Question: I have a 'TextView' in an app, the text of which is set by a hard-coded string resource in the layout. In order to get a bulleted list in the 'TextView', I've used the (unofficial?) support for the '<li>' element. This creates properly-indented bullets, as desired, but the leftmost edge of the bullets themselves are slightly cut off, as you can see:

I have tried adding left padding to these, but it did nothing to the clipped edge - just moved the whole thing inwards.
1. Is there any simple solution to resolve this?
2. Where does the resource for that bulleted list live?
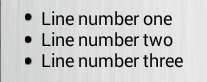
Answer: Old question but for anyone else finding this late:
I've found the built in BulletSpan class has had bugs from early android versions all the way through to marshmallow:
- -
Warning: I've seen a few custom BulletSpan classes out there which implement ParcelableSpan like the internal class. This WILL cause crashes and is not intended to be used externally.
Here's my BulletSpanCompat:
'''
public class BulletSpanCompat implements LeadingMarginSpan {
private final int mGapWidth;
private final boolean mWantColor;
private final int mColor;
private static final int BULLET_RADIUS = MaterialDesignUtils.dpToPx(1.5f);
private static Path sBulletPath = null;
public static final int STANDARD_GAP_WIDTH = MaterialDesignUtils.dpToPx(8);
public BulletSpanCompat() {
mGapWidth = STANDARD_GAP_WIDTH;
mWantColor = false;
mColor = 0;
}
public BulletSpanCompat(int gapWidth) {
mGapWidth = gapWidth;
mWantColor = false;
mColor = 0;
}
public BulletSpanCompat(int gapWidth, int color) {
mGapWidth = gapWidth;
mWantColor = true;
mColor = color;
}
public BulletSpanCompat(Parcel src) {
mGapWidth = src.readInt();
mWantColor = src.readInt() != 0;
mColor = src.readInt();
}
public int getLeadingMargin(boolean first) {
return 2 * BULLET_RADIUS + mGapWidth;
}
public void drawLeadingMargin(Canvas c, Paint p, int x, int dir,
int top, int baseline, int bottom,
CharSequence text, int start, int end,
boolean first, Layout l) {
if (((Spanned) text).getSpanStart(this) == start) {
Paint.Style style = p.getStyle();
int oldcolor = 0;
if (mWantColor) {
oldcolor = p.getColor();
p.setColor(mColor);
}
p.setStyle(Paint.Style.FILL);
if (c.isHardwareAccelerated()) {
if (sBulletPath == null) {
sBulletPath = new Path();
// Bullet is slightly better to avoid aliasing artifacts on mdpi devices.
sBulletPath.addCircle(0.0f, 0.0f, 1.2f + BULLET_RADIUS, Path.Direction.CW);
}
c.save();
c.translate(x + dir + BULLET_RADIUS, (top + bottom) / 2.0f);
c.drawPath(sBulletPath, p);
c.restore();
} else {
c.drawCircle(x + dir + BULLET_RADIUS, (top + bottom) / 2.0f, BULLET_RADIUS, p);
}
if (mWantColor) {
p.setColor(oldcolor);
}
p.setStyle(style);
}
}
}
'''